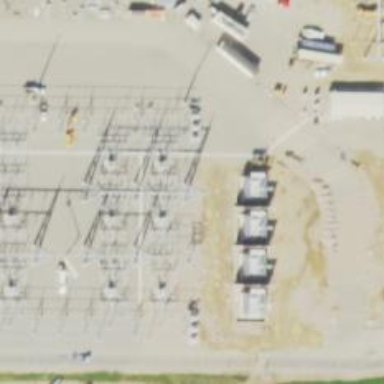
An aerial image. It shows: Switch used for power control.